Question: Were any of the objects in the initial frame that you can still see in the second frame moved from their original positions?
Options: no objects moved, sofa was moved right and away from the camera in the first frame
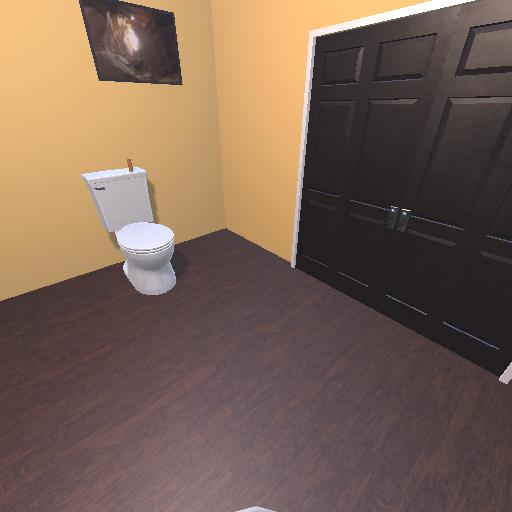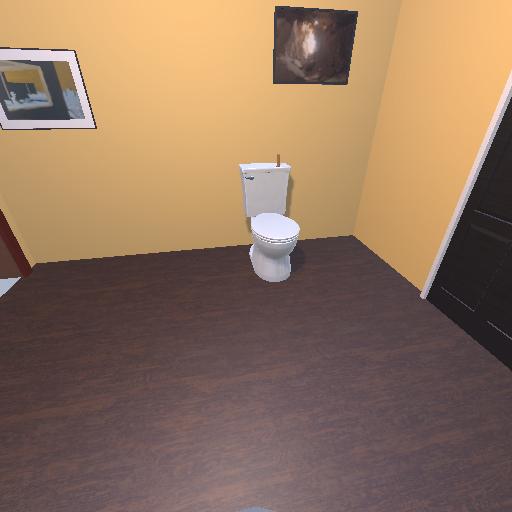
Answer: no objects moved